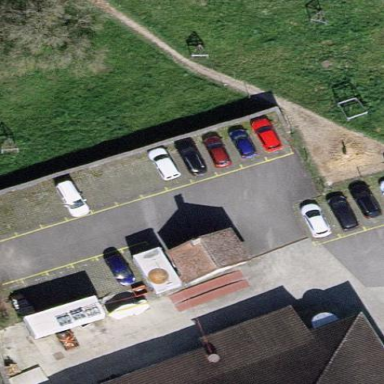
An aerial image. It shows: Paved parking area.